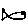
Label: fish